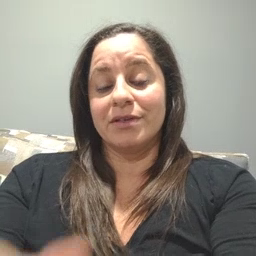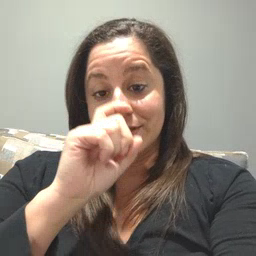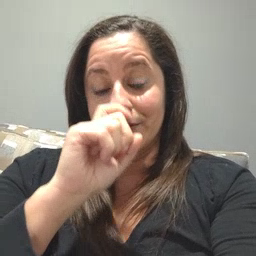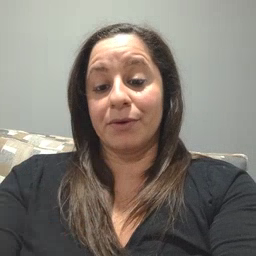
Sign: doll